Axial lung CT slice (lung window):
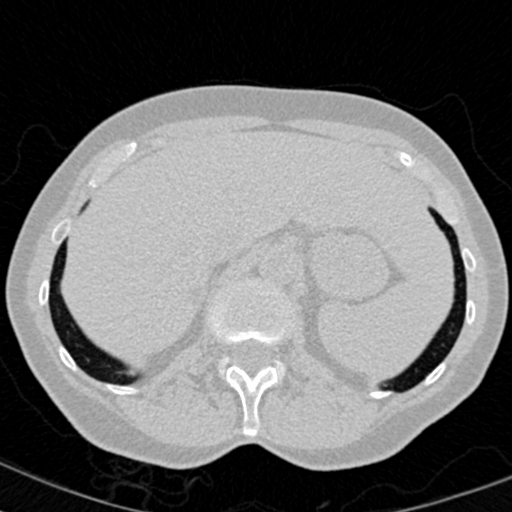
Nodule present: no